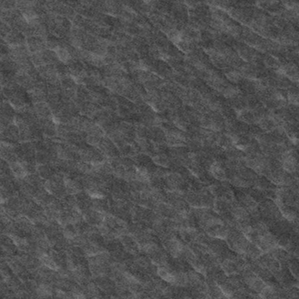
Label: frost